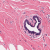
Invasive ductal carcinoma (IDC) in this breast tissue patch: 0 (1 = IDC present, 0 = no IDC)